The picture encodes a bearing's raw vibration samples as pixel intensities in a 2-D grid. What is the most likely bearing condition (normal, inner_race, outer_race, ball)?
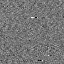
Answer: inner_race